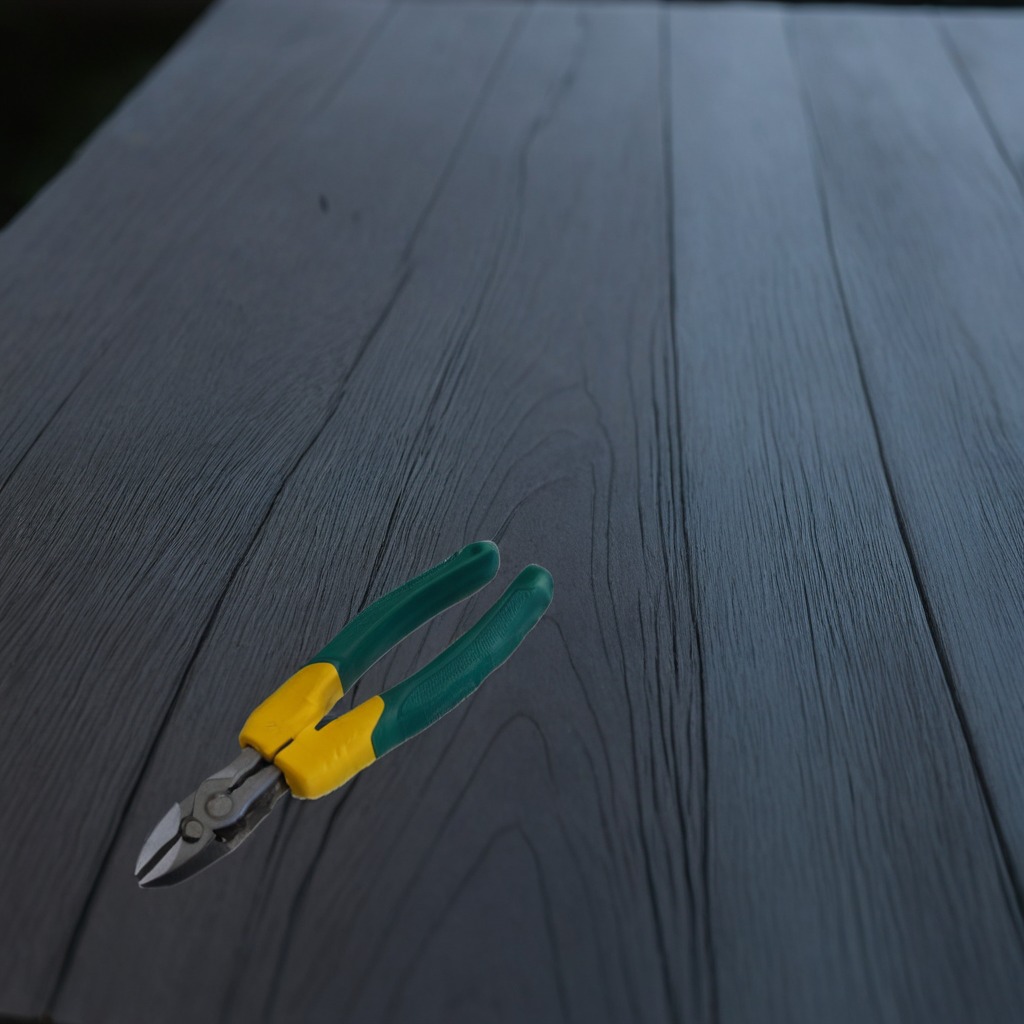
A plier lies on the table in the garage.